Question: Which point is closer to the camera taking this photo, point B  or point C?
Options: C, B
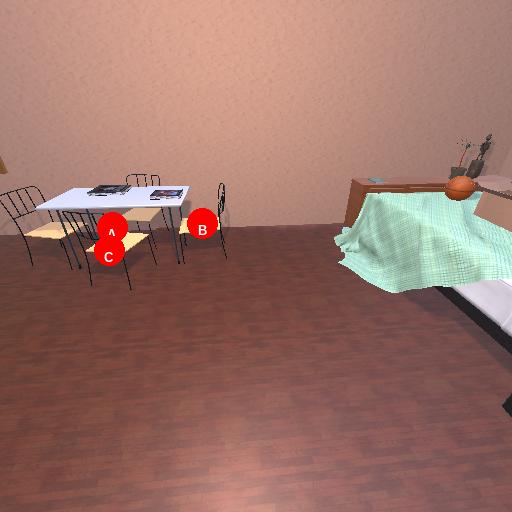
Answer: C